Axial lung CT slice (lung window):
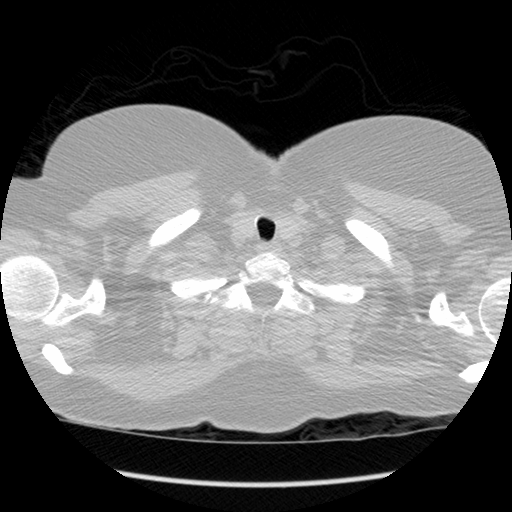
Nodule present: no